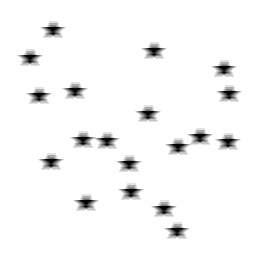
Squares: 0
Triangles: 0
Stars: 19
Total shapes: 19